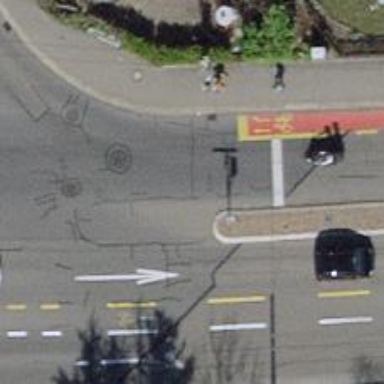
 and designated cycle lanes on both sides."